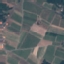
Land use / land cover: PermanentCrop